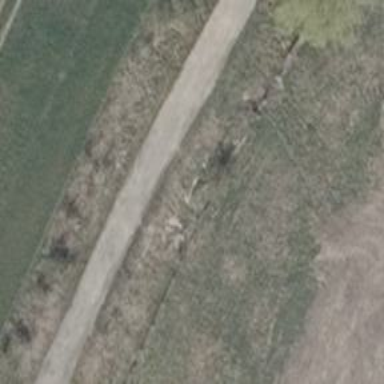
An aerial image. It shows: Paved track with grade1 quality.